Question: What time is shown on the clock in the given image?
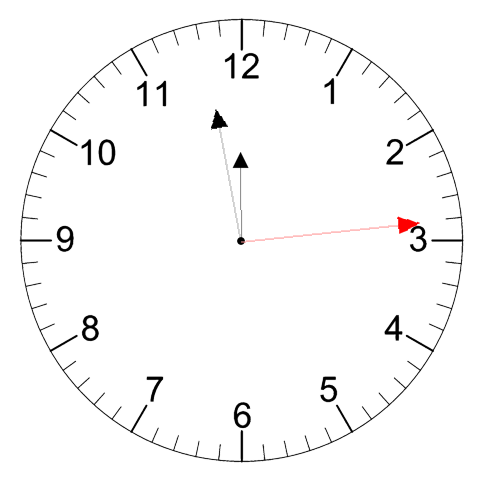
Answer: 11:58:14